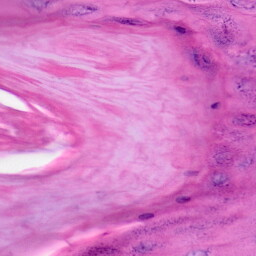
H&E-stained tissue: Skin